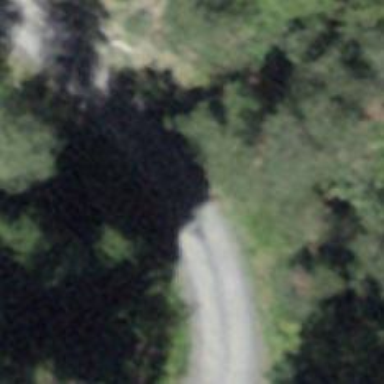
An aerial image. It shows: Unpaved unclassified road with grade2 track type.